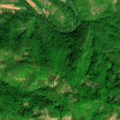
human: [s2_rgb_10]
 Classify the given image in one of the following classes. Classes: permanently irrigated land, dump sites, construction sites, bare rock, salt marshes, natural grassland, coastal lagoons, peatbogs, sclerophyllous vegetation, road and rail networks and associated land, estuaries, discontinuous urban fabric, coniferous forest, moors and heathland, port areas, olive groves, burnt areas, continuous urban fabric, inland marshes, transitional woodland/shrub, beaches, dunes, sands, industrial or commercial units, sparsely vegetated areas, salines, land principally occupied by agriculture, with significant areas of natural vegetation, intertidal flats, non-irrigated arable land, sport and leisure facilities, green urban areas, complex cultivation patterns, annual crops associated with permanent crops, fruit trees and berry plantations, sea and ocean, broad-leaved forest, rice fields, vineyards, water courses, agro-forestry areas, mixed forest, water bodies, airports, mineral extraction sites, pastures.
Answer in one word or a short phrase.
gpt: complex cultivation patterns, land principally occupied by agriculture, with significant areas of natural vegetation, broad-leaved forest, transitional woodland/shrub